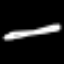
Label: pencil